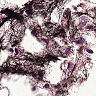
Metastatic tissue present: no